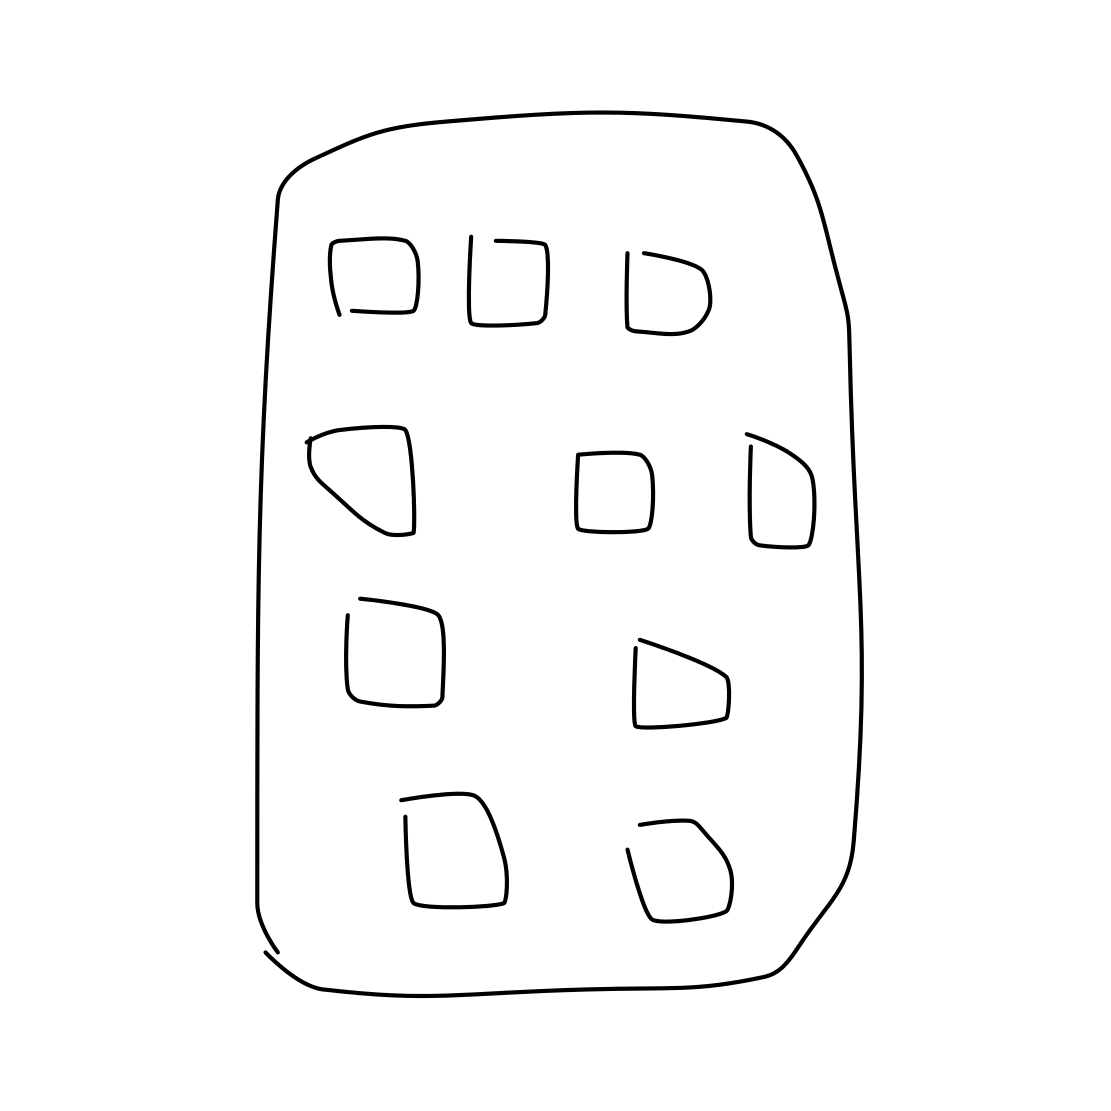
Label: ipod